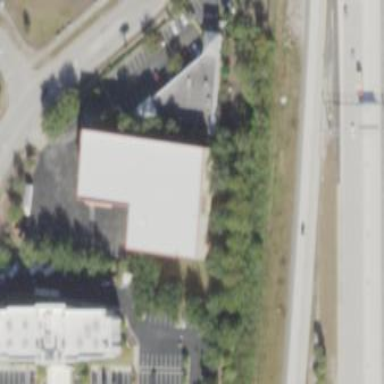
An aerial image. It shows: Building that serves as storage rental shop.